Question: I am trying to upload an image from android device to server using Retrofit2 and end up getting error '400 Bad Request'. Below is the implementation. Could somebody help to fix the error?
Service :
'''
@Multipart
@Headers("Content-type:application/json")
@POST("upload/profile")
Call<JsonObject> changePhotoProfile(@Part MultipartBody.Part partFile);
'''
Here is my code :
'''
@Override
protected void onActivityResult(int requestCode, int resultCode, @Nullable Intent data) {
super.onActivityResult(requestCode, resultCode, data);
if (resultCode == RESULT_OK && requestCode == 100) {
if (data != null) {
Uri uri = data.getData();
uploadImageToServer(uri);
}
}
}
private void uploadImageToServer(Uri uri) {
MultipartBody.Part partMap = prepareFilePart("file", uri);
Call<JsonObject> changeImage = baseServiceAPI.changePhotoProfile(partMap);
changeImage.enqueue(new Callback<JsonObject>() {
@Override
public void onResponse(Call<JsonObject> call, Response<JsonObject> response) {
}
@Override
public void onFailure(Call<JsonObject> call, Throwable t) {
}
});
}
private MultipartBody.Part prepareFilePart(String partName, Uri uri) {
File file = FileUtils.getFile(ProfileActivity.this, uri);
RequestBody requestBody = RequestBody.create(MediaType.parse(Objects.requireNonNull(getContentResolver().getType(uri))), file);
return MultipartBody.Part.createFormData(partName, file.getName(), requestBody);
}
'''

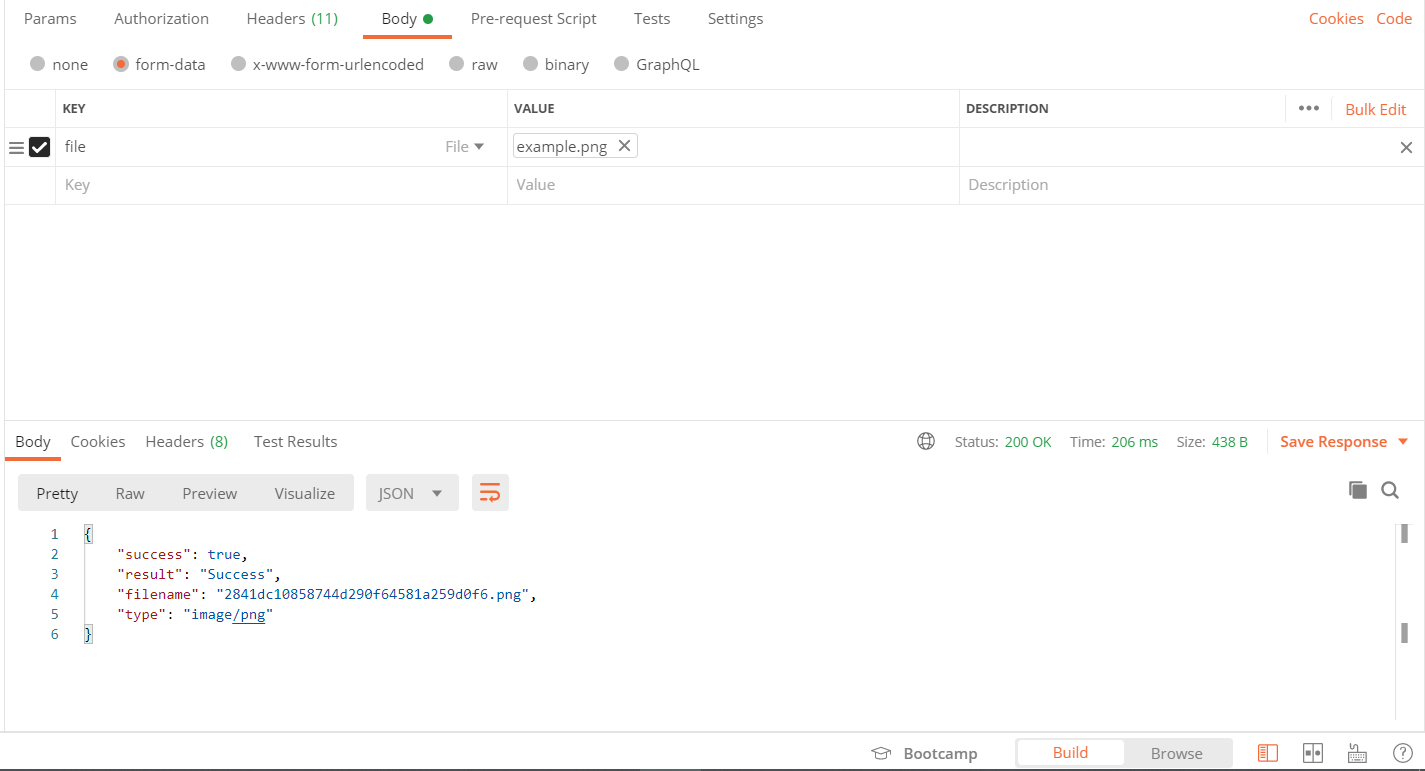
Answer: You can try it without '@Headers("Content-type:application/json")'
like
'''
@Multipart
@POST("upload/profile")
Call<JsonObject> changePhotoProfile(@Part MultipartBody.Part partFile);
'''
it should work